Question: IBM Worklight server not working after update 6.3. The error states 'Server MobileFirst Development Server failed to start'.
Any thoughts about this error? Added a image for reference.

On console, i am getting the error
'FATAL ERROR in native method: JDWP No transports initialized, jvmtiError=AGENT_ERROR_TRANSPORT_INIT(197) ERROR: transport error 202: bind failed: Address already in use ERROR: JDWP Transport dt_socket failed to initialize, TRANSPORT_INIT(510) JDWP exit error AGENT_ERROR_TRANSPORT_INIT(197): No transports initialized [../../../src/share/back/debugInit.c:750]'
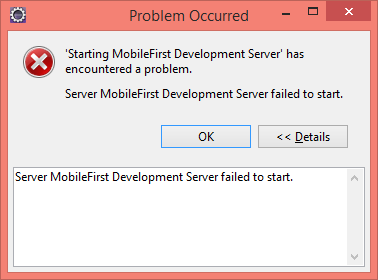
Answer: Transport already in use: could you have an old copy of the server still running. Unless I can spot the process and kill it I'd restart my machine.